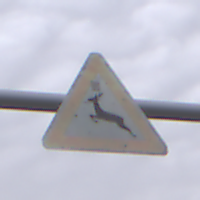
Verkehrszeichen: WildwechselRechts
Umgebung: Outdoor, Suburban
Tageszeit: Midday
Wetter: Overcast
Licht: Natural
Jahreszeit: NotSpecified
Kontrast: LowContrast